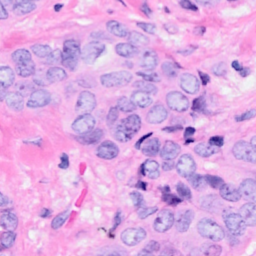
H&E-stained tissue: Breast